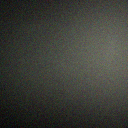
Screen state: off